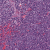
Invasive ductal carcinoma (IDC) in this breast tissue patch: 1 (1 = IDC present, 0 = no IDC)